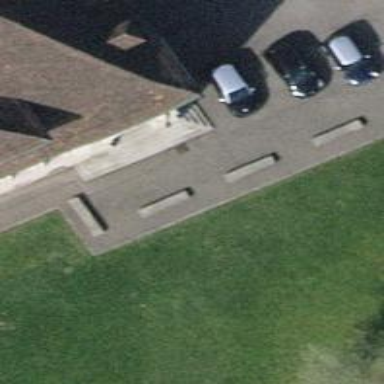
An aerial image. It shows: Concrete bench.